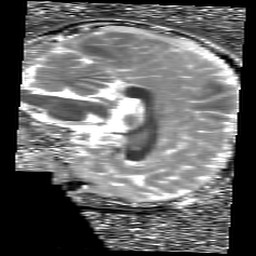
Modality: T1map
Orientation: sagittal
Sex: male
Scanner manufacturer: siemens
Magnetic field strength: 3 T
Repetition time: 5 s
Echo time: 0.00368 s